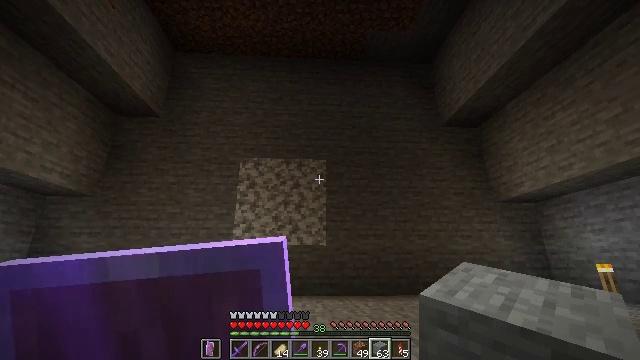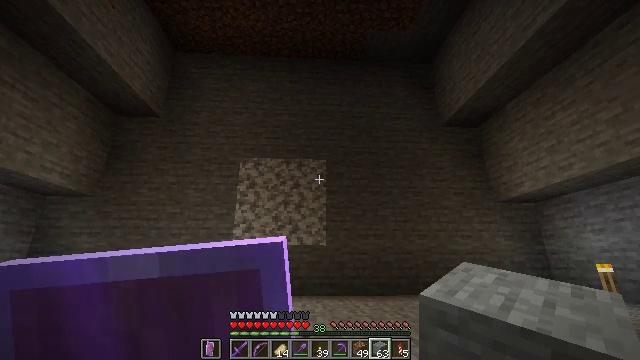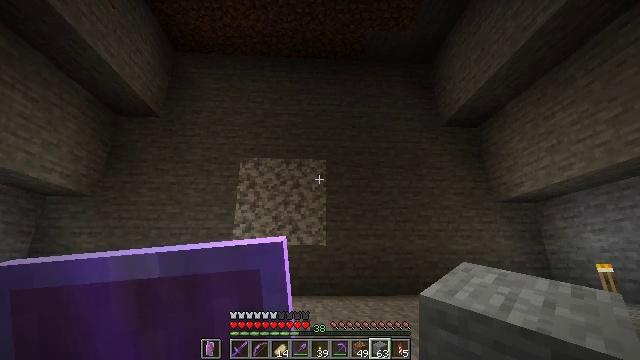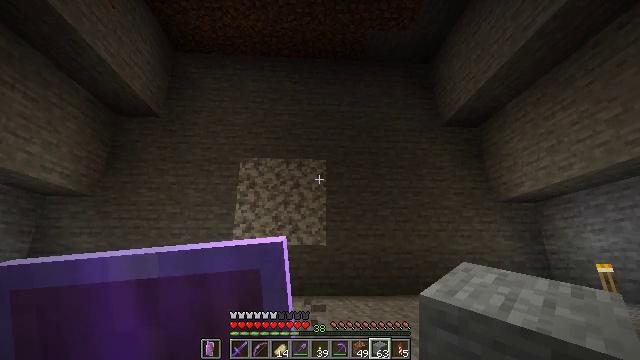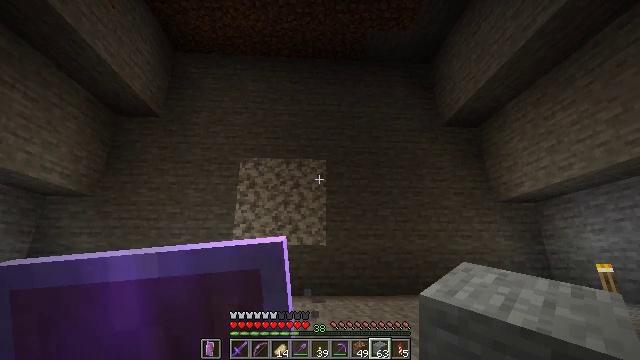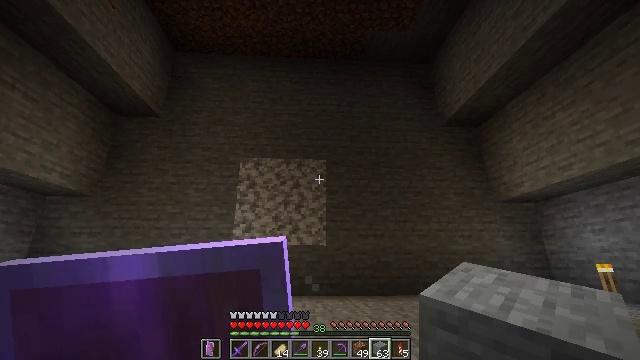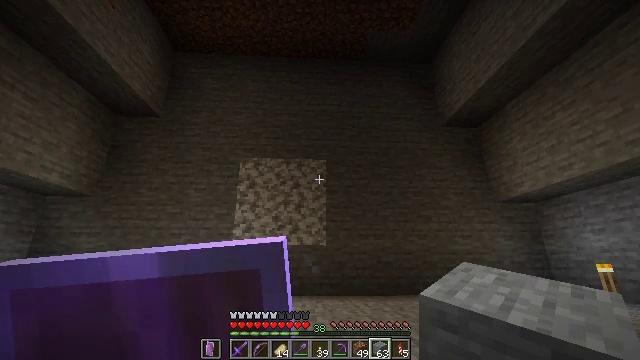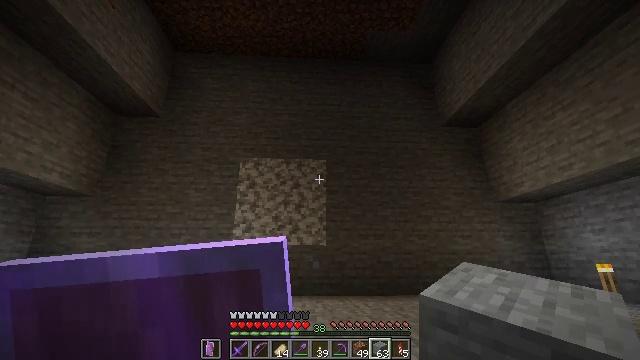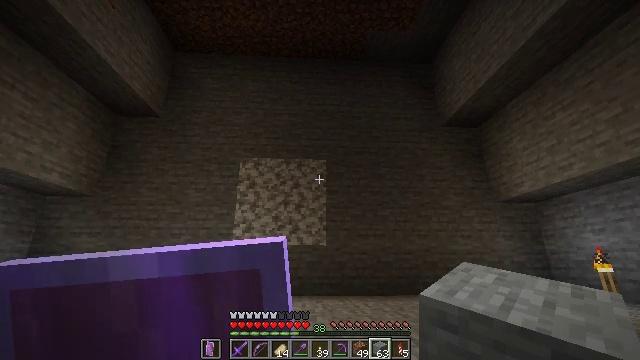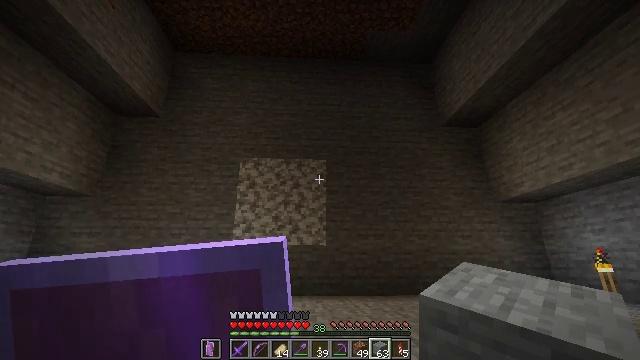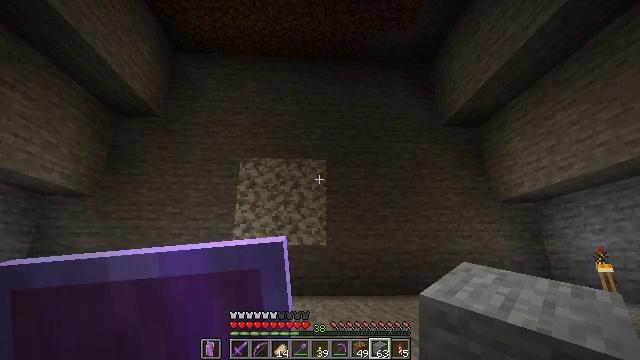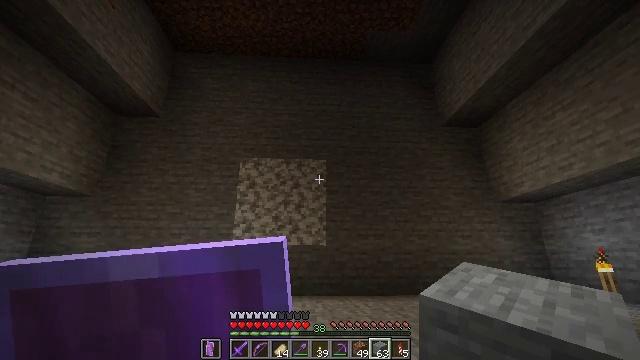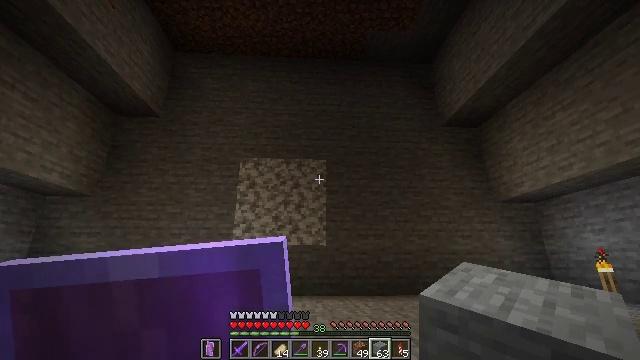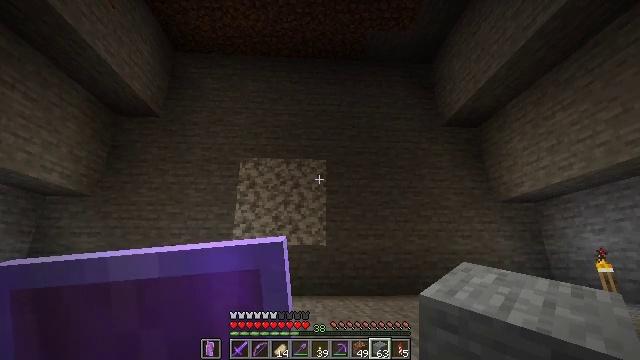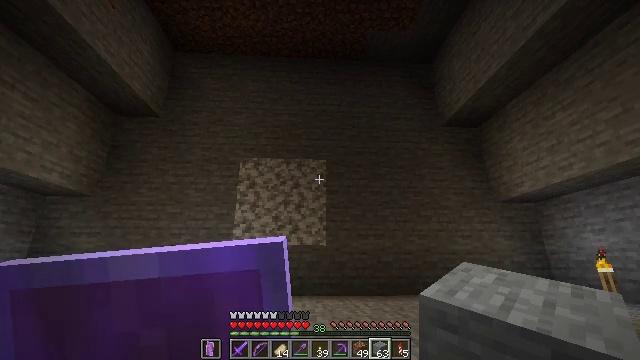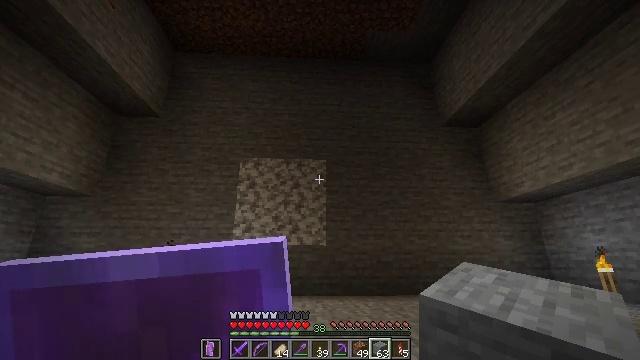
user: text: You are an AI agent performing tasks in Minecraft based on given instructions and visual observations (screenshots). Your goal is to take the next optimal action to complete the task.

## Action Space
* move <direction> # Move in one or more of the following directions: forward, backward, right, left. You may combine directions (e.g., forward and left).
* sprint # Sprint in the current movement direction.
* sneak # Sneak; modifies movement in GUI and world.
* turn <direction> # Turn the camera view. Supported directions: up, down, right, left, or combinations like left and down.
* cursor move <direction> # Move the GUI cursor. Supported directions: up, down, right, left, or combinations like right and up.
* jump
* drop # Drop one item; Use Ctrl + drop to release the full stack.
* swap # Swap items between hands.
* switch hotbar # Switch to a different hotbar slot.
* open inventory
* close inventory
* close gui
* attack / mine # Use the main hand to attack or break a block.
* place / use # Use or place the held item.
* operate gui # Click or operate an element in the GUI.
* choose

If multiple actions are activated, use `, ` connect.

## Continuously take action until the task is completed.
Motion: motion action
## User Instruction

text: Collect stone from the mine.
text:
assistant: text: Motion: no_op
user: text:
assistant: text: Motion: no_op
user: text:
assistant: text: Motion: no_op
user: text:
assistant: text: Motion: no_op
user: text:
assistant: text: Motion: no_op
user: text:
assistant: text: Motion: no_op
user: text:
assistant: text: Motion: no_op
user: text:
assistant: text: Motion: no_op
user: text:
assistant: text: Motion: no_op
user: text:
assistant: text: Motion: no_op
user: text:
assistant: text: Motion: no_op
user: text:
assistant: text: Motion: no_op
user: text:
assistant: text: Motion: no_op
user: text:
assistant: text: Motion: no_op
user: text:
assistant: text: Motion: no_op
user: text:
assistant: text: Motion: no_op
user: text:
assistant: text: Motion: no_op
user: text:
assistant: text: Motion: no_op
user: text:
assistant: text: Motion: no_op
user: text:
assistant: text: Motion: no_op
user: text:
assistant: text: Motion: no_op
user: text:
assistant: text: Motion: no_op
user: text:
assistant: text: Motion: no_op
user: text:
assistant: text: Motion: no_op
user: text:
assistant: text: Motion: no_op
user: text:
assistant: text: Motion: no_op
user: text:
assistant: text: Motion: no_op
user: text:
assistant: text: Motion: no_op
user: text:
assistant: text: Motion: no_op
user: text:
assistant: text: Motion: no_op